Interaction volume radius: 10 \u00c5
Interaction volume height: 15 \u00c5
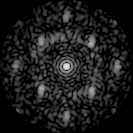
Disorder parameter: 0.5176